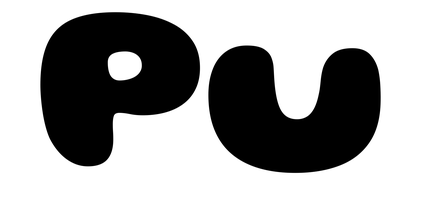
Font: Gluten_ExtraBold